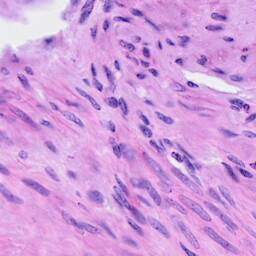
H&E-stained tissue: Cervix